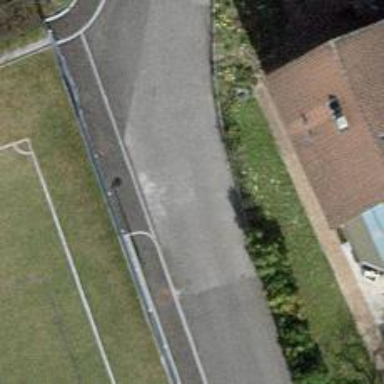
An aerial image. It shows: Unclassified road with asphalt surface.